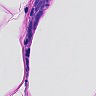
Metastatic tissue present: yes